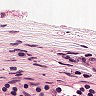
Metastatic tissue present: no